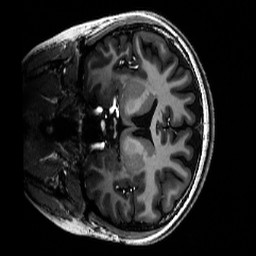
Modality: T1w
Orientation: coronal
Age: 21
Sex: female
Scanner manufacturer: siemens
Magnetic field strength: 6.98 T
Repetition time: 6 s
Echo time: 0.00299 s